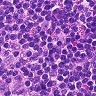
Metastatic tissue present: no